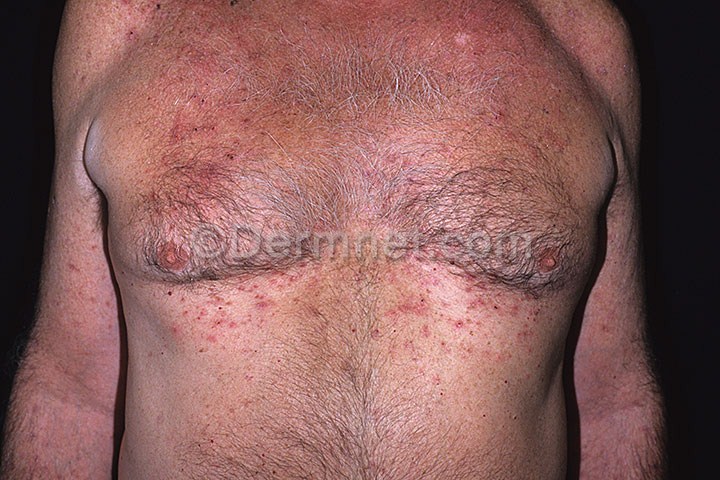
Disease: Bullous Disease Photos